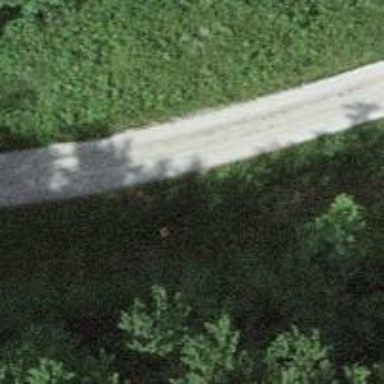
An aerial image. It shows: Orange aerial marker on pole.